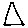
Label: triangle